Question: Let's say that I have the following output image:

Basically, I have video stream and I want to get coordinates of rectangle only in the output image. Here's my C++ code:
'''
while(1)
{
capture >> frame;
if(frame.empty())
break;
cv::cvtColor( frame, gray, CV_BGR2GRAY ); // Grayscale image
Canny( gray, canny_output, thresh, thresh * 2, 3 );
// Find contours
findContours( canny_output, contours, hierarchy, CV_RETR_EXTERNAL, CV_CHAIN_APPROX_SIMPLE, Point(0, 0) );
// Draw contours
Mat drawing = Mat::zeros( canny_output.size(), CV_8UC3 );
for( int i = 0; i< contours.size(); i++ )
{
Scalar color = Scalar( rng.uniform(0, 255), rng.uniform(0,255), rng.uniform(0,255) );
drawContours( drawing, contours, i, color, 2, 8, hierarchy, 0, Point() );
}
cv::imshow( "w", drawing );
waitKey(20); // waits to display frame
}
'''
Thanks.
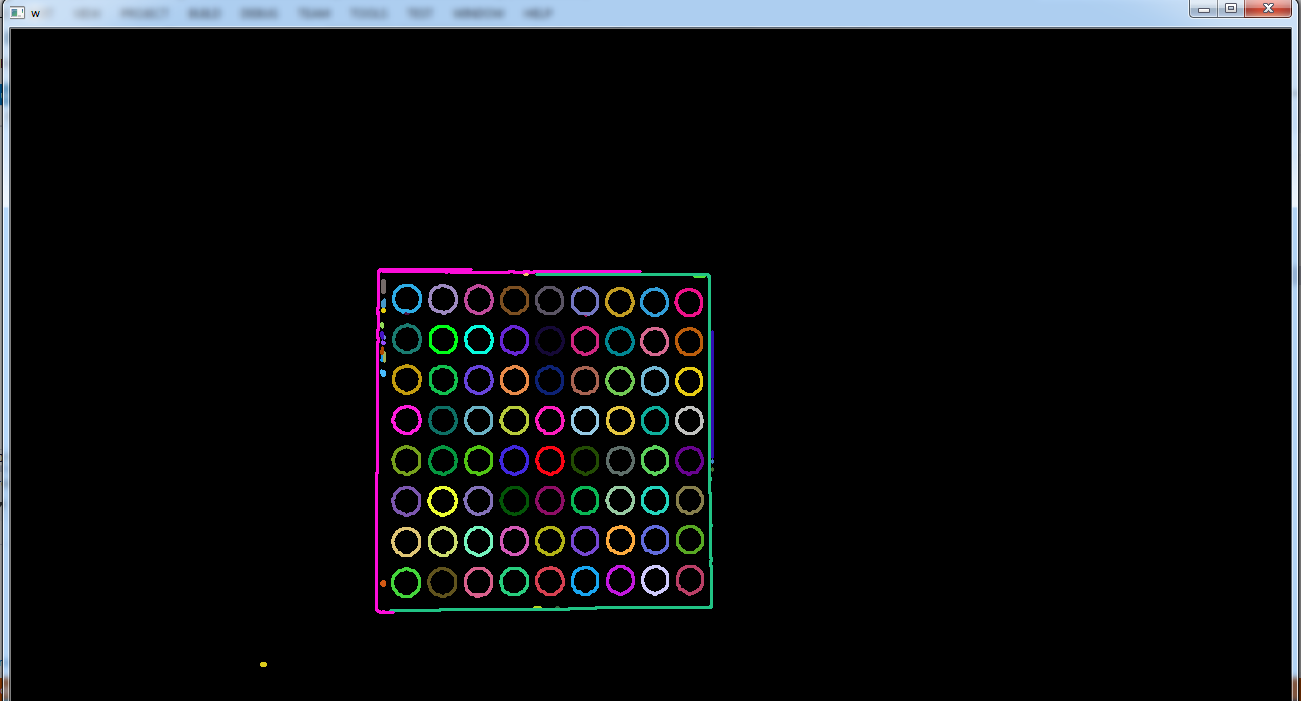
Answer: Look at the definition of the find contours function in the opencv documentation and see the parameters (<URL>:
'''
void findContours(InputOutputArray image, OutputArrayOfArrays contours, OutputArray hierarchy, int mode, int method, Point offset=Point())
'''
Parameters: <URL>
Look at contours, like Rafa said each contour is stored in a vector of points and each vector of points is stored in a vector, so, by walking in the outer vector and then walking in the inner vector you'll be finding the points you wish.
However, if you want to detect only the bigger contour you might want to use 'CV_RETR_EXTERNAL' as the mode parameter, because it'll detect only most external contour (the big rectangle).
If you still wish to maintain the smaller contours then you might use the 'CV_RETR_TREE' and work out with the hierarchy structure: <URL>